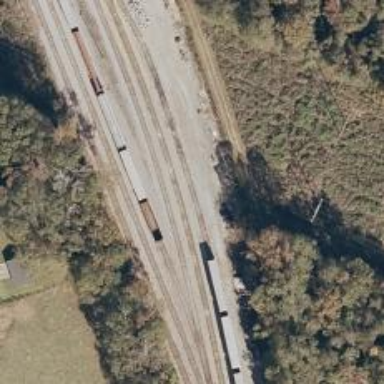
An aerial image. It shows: Railway siding for service.